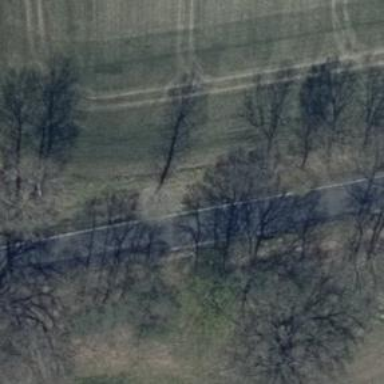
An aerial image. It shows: Row of deciduous broadleaved trees.